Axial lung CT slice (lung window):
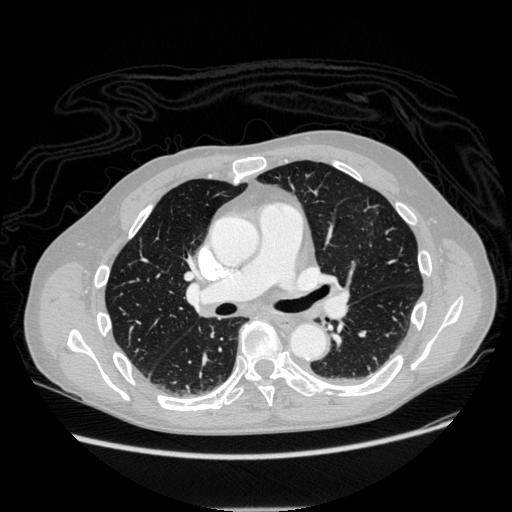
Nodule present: no